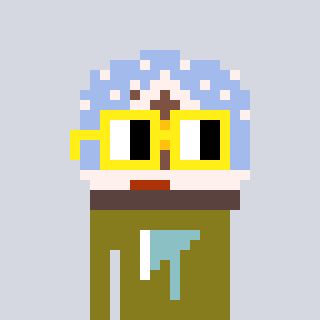
a pixel art character with square yellow glasses, a snow globe-shaped head and a gunk-colored body on a cool background